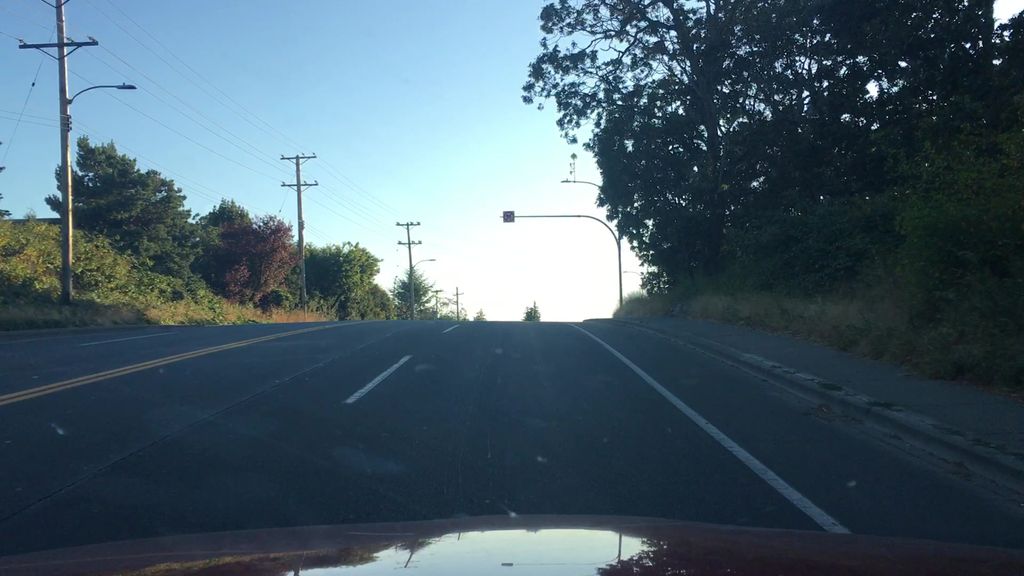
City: victoria